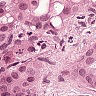
Metastatic tissue present: yes